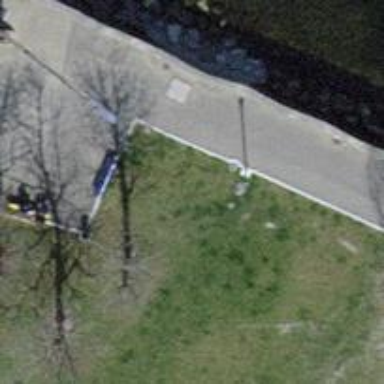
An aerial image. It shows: Bench for seating.